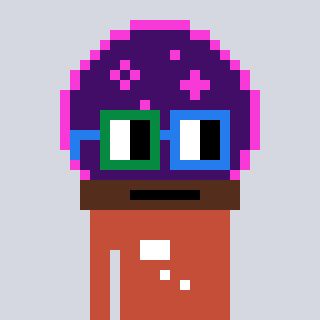
a pixel art character with square green and blue glasses, a crystalball-shaped head and a rust-colored body on a cool background